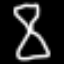
Label: hourglass